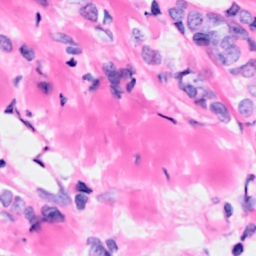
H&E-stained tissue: Breast